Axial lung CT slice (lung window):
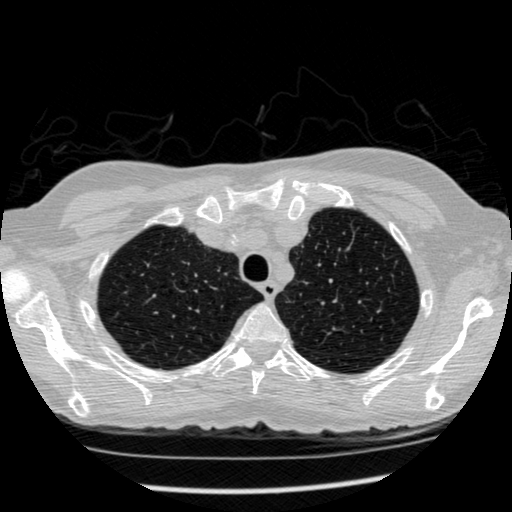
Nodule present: no